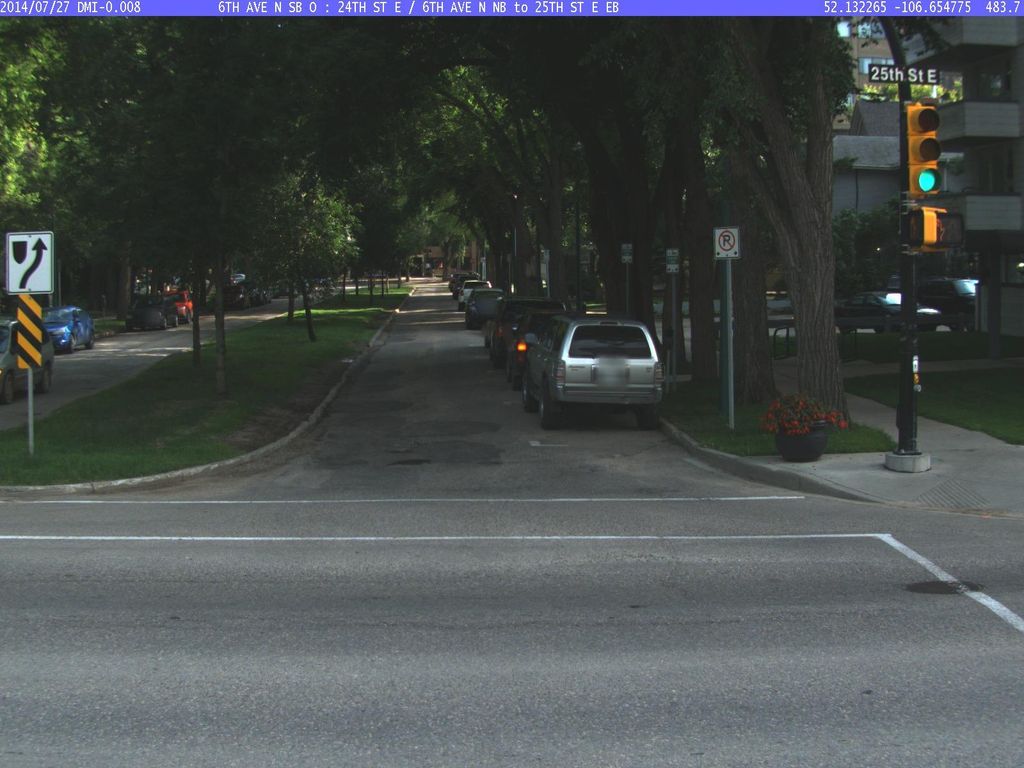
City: saskatoon